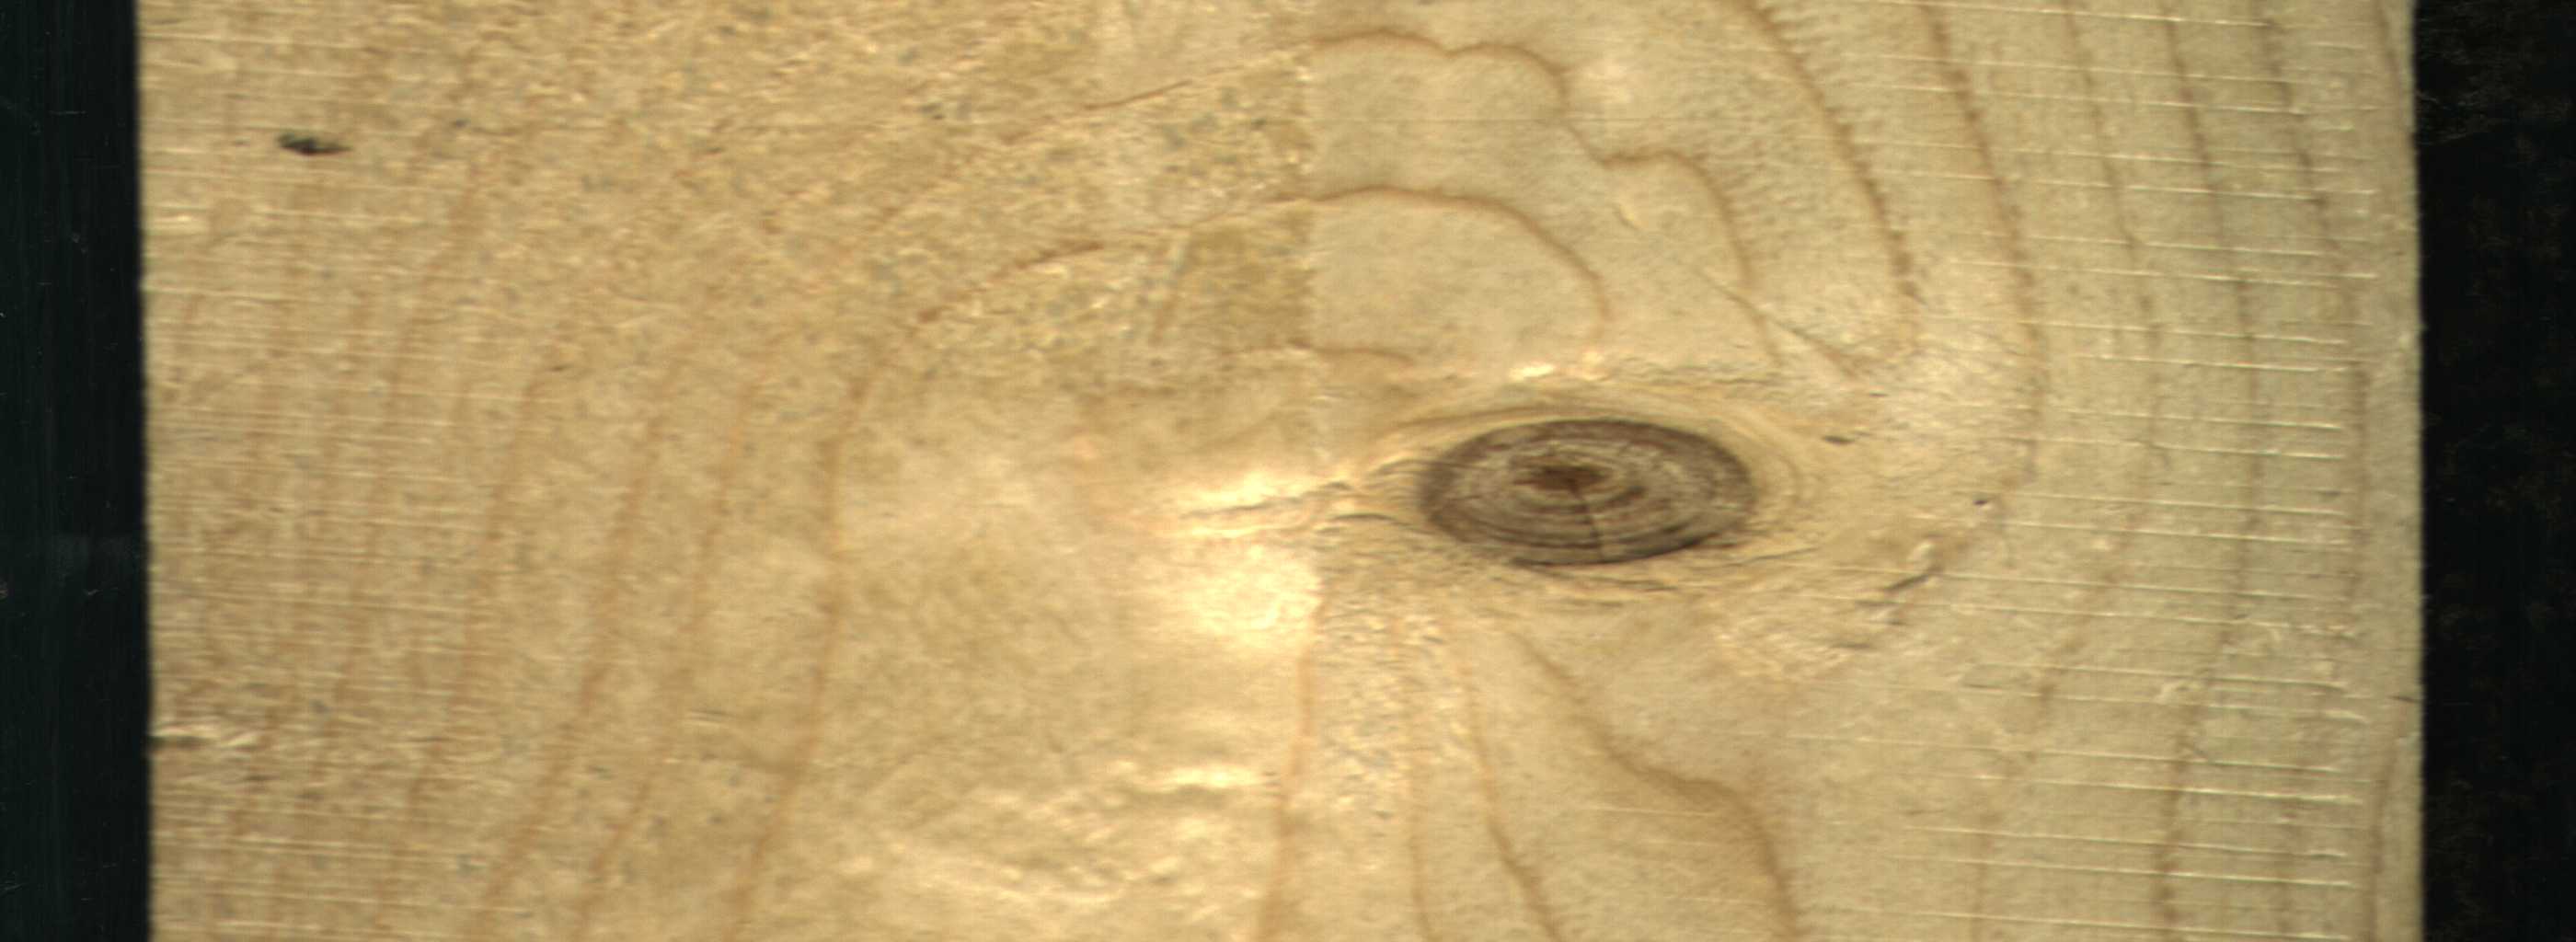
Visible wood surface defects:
Live_Knot